Question: I Got a text box with a Regular Expression validator, to validate if my textbox is numeric.
here's the code :
'''
<asp:TextBox ID="txtAmount" runat="server" CssClass="TextBoxCls"></asp:TextBox>
<asp:RegularExpressionValidator runat="server" ID="valNumbersOnly" ControlToValidate="txtAmount"
SetFocusOnError="true" Display="Dynamic" ErrorMessage="Please enter a numbers only in text box."
Font-Bold="true" ForeColor="Red" ValidationExpression="(^([0-9 ]*|\d*\d{1}?\d*)$)">
</asp:RegularExpressionValidator>
'''
and , if the user accidentally input the wrong data , it'll show the Error Like This :

and i give the user, a clear function to clear all the textbox : with kind of this function :
'''
Public Sub ClearTextBox(ByVal root As Control)
For Each ctrl As Control In root.Controls
ClearTextBox(ctrl)
If TypeOf ctrl Is TextBox Then
CType(ctrl, TextBox).Text = String.Empty
End If
Next ctrl
End Sub
Protected Sub btnClr_Click(ByVal sender As Object, ByVal e As System.EventArgs) Handles btnClr.Click
ClearTextBox(Me)
dropResponse.SelectedIndex = 0
FillData()
End Sub
'''
but , the amount is not cleared, it still show the error. why it still happen?
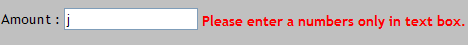
Answer: If you are providing this through another button on the same form it won't ever hit the code-behind.
If you want a button on a validated form that needs to fire regardless of whether the other controls have validated, put it in a separate validation group:
'''
<asp:Button runat="server" ID="btnClr" Text="Clear form" OnClick="btnClr_Click" ValidationGroup="unvalidatedControls" />
'''
Alternatively, put a validation group on your controls that need validating and also the button that submits the form:
'''
<asp:TextBox ID="txtAmount" runat="server" CssClass="TextBoxCls" ValidationGroup="validatedControls"></asp:TextBox>
<asp:RegularExpressionValidator runat="server" ID="valNumbersOnly" ControlToValidate="txtAmount"
SetFocusOnError="true" Display="Dynamic" ErrorMessage="Please enter a numbers only in text box."
Font-Bold="true" ForeColor="Red" ValidationExpression="(^([0-9 ]*|\d*\d{1}?\d*)$)"
ValidationGroup="validatedControls">
</asp:RegularExpressionValidator>
<asp:Button runat="server" ID="btnSubmit" Text="Submit Form" ValidationGroup="validatedControls" />
'''
You could put a 'ValidationGroup' attribute on both your clear button and the main form, as long as they're different, the clear button will work just fine.
Some documentation on Validation Groups: <URL>